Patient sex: M
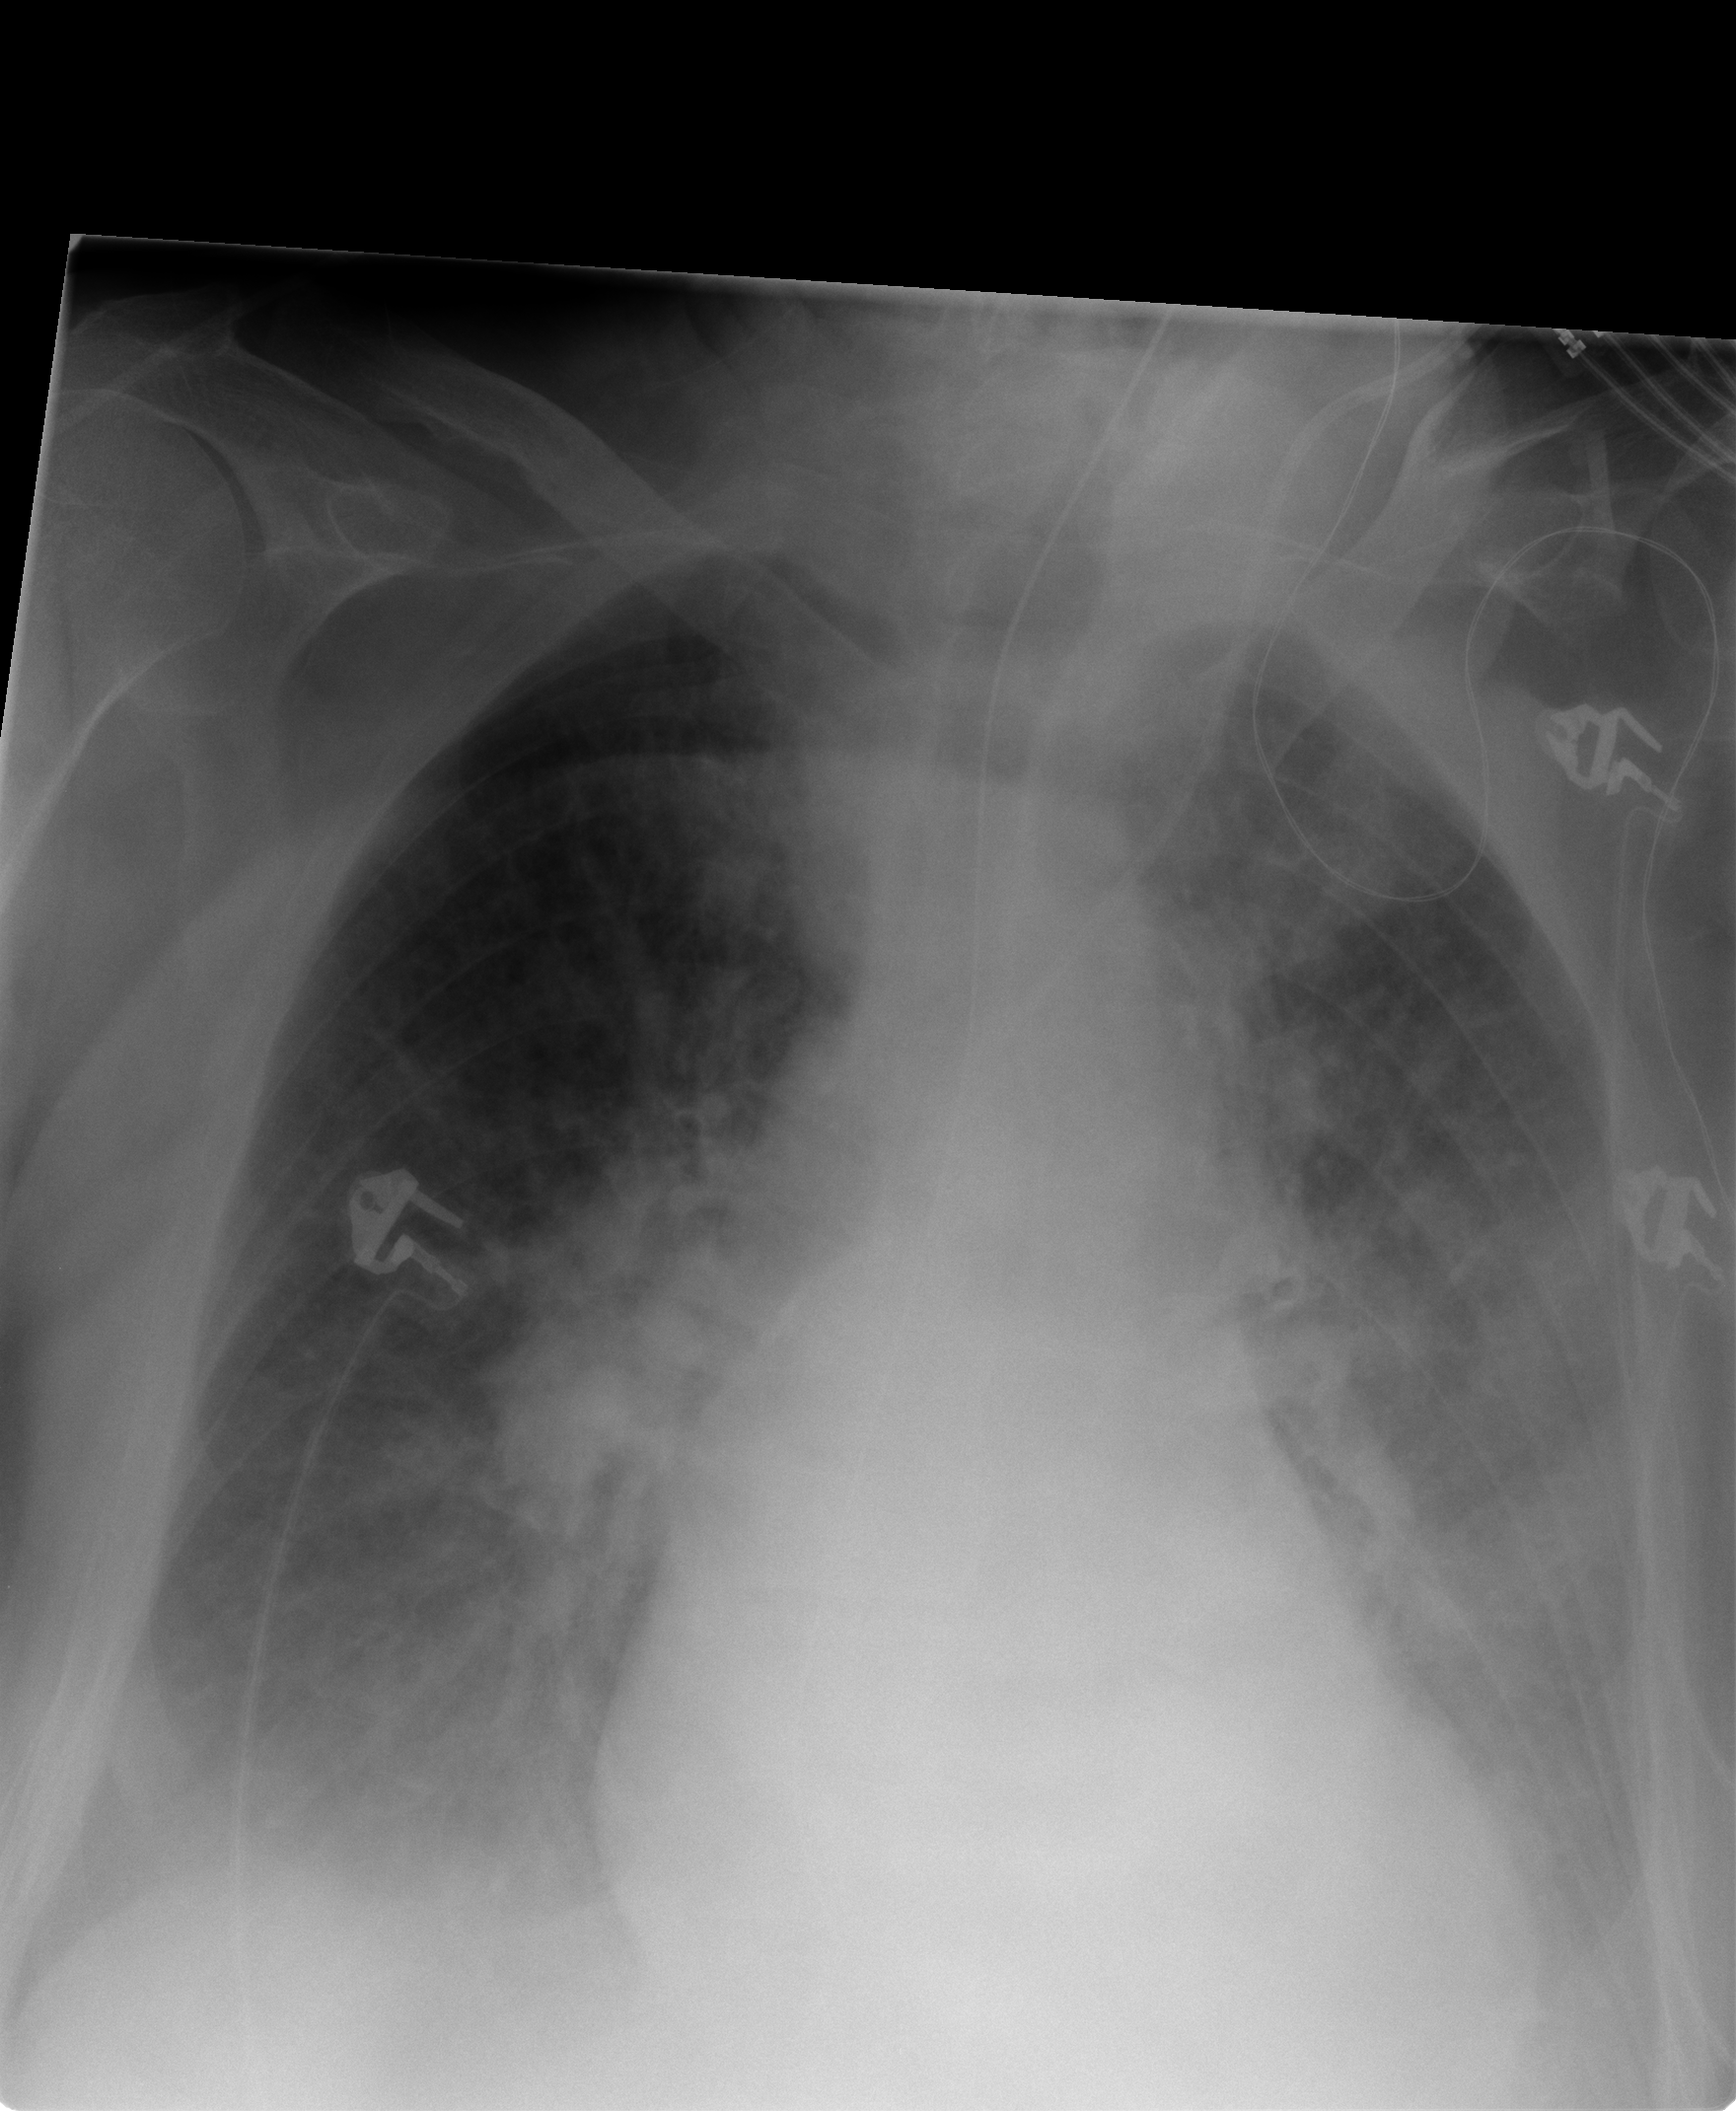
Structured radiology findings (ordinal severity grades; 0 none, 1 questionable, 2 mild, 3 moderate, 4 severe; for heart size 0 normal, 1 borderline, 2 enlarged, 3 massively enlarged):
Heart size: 2
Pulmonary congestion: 2
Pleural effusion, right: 2
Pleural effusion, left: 2
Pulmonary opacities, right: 1
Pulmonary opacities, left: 1
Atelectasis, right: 2
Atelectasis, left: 2